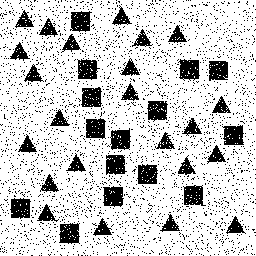
Squares: 15
Triangles: 23
Stars: 0
Total shapes: 38